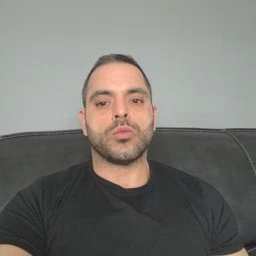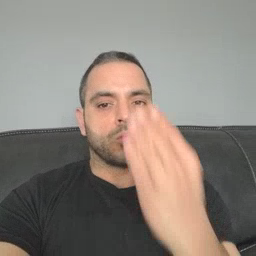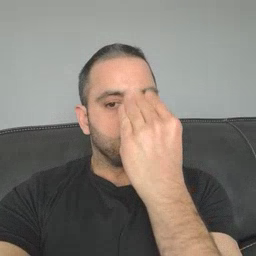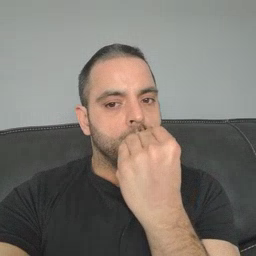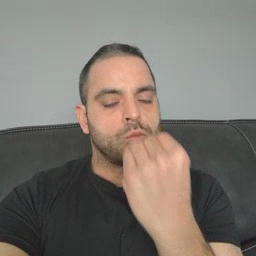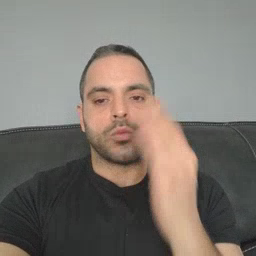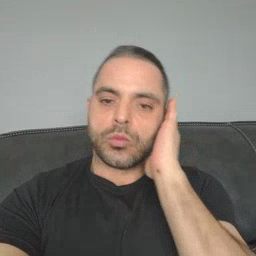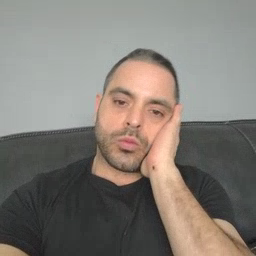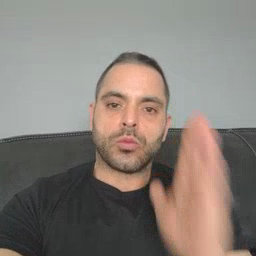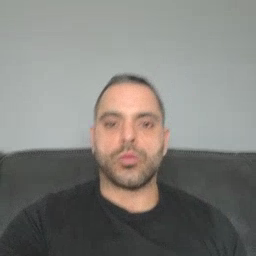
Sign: nap